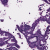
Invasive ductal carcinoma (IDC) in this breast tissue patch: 1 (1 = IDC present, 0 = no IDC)